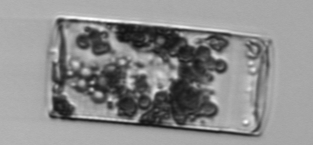
Label: Guinardia_flaccida